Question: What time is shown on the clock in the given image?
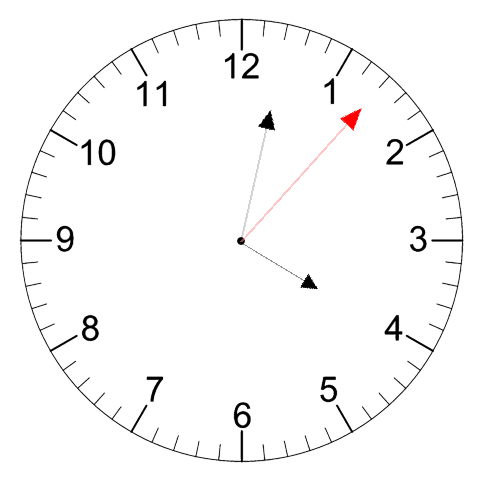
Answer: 04:02:07